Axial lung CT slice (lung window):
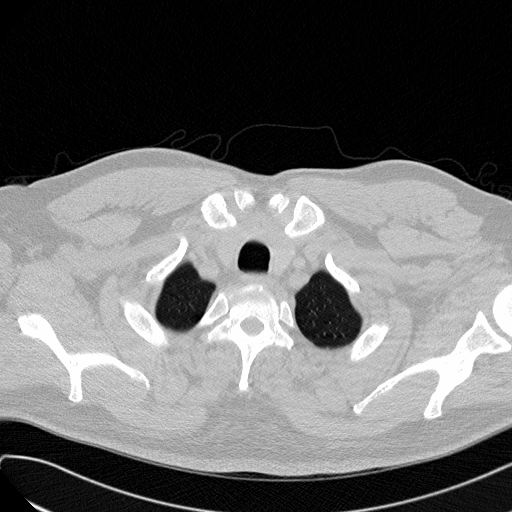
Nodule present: no